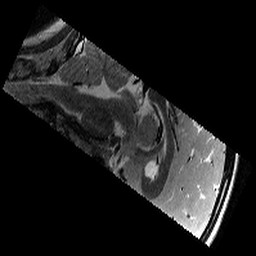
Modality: T2w
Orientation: sagittal
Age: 10
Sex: female
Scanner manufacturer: siemens
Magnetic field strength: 3 T
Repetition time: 9.23 s
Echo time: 0.067 s